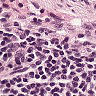
Metastatic tissue present: no